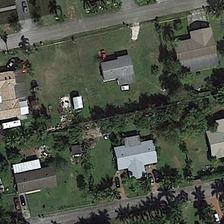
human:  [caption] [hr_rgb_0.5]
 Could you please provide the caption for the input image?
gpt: some buildings and green plants are in a medium residential area .

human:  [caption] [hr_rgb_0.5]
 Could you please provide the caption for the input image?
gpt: some buildings and green plants are in a medium residential area .

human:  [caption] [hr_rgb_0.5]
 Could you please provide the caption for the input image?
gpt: some buildings and green plants are in a medium residential area .

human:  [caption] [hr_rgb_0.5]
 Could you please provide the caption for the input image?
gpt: some buildings and green plants are in a medium residential area .

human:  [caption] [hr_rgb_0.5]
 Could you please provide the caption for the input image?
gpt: some buildings and green plants are in a medium residential area .